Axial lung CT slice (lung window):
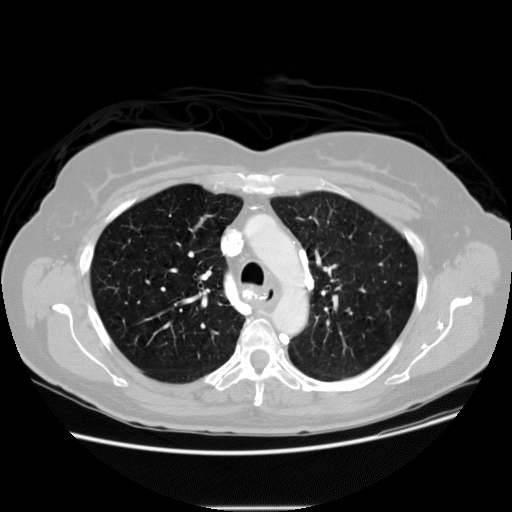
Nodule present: no